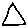
Label: triangle